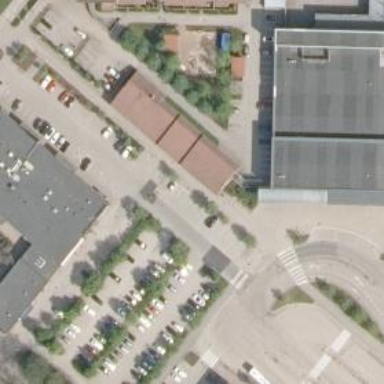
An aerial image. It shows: Retail building.